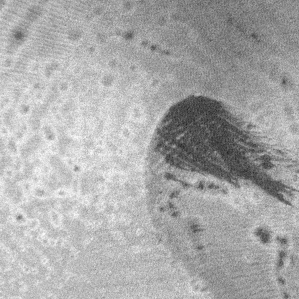
Label: frost